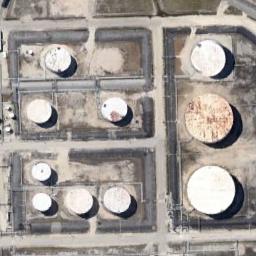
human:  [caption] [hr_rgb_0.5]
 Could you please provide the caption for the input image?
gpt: There are big and small white storage tanks on the bare land .

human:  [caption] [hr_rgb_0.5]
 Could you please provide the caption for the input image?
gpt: There are many neatly arranged storage tanks and many pipelines in the factory .

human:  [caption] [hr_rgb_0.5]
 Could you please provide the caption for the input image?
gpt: There are many storage tanks of different sizes .

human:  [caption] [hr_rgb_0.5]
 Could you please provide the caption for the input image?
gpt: One of these storage tanks is orange .

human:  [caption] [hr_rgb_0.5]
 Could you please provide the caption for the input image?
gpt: There are some storage tanks of different sizes .